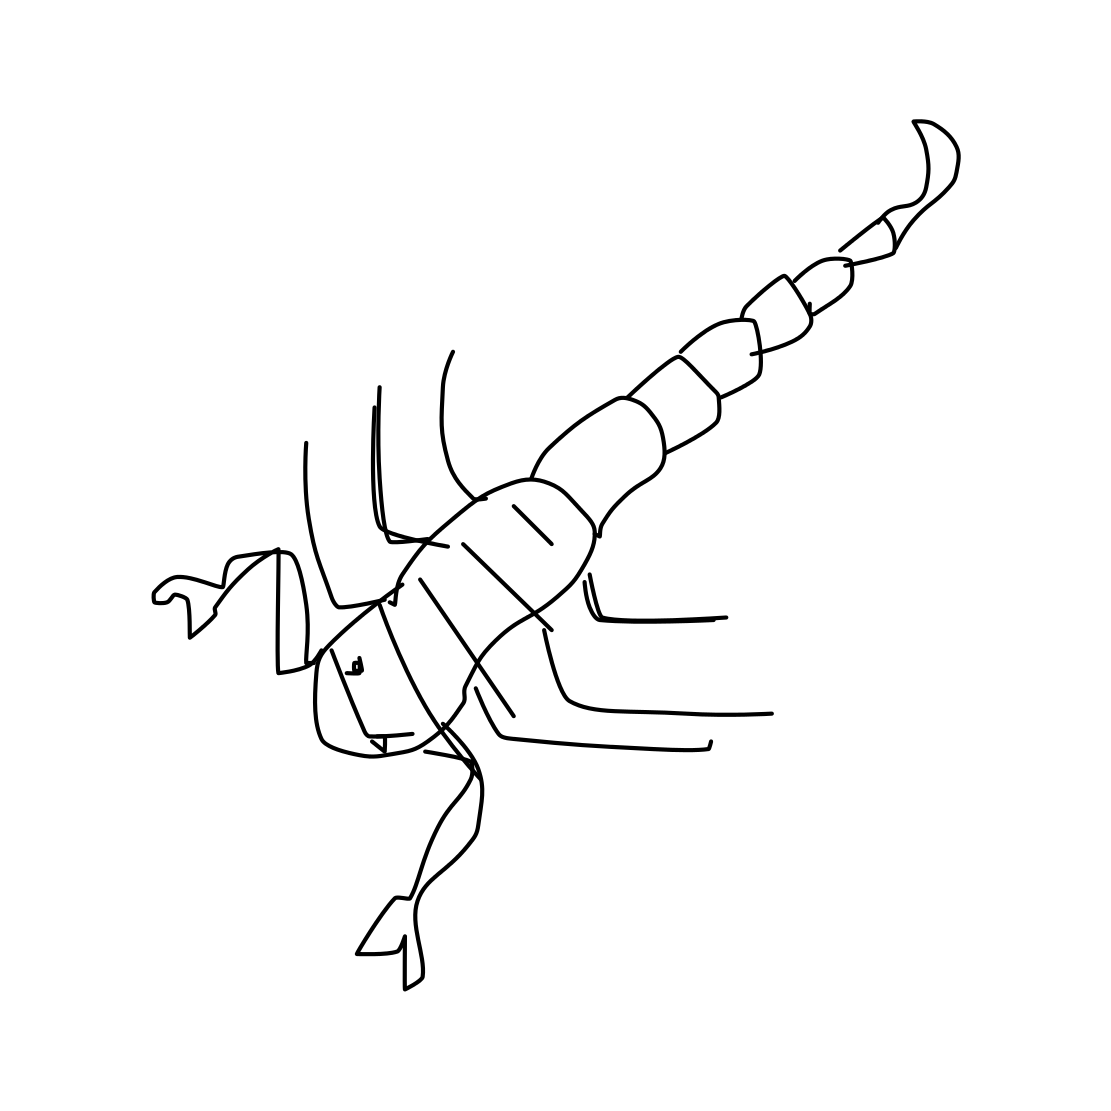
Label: scorpion